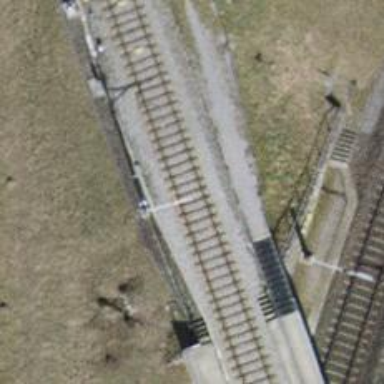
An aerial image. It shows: Milestone along the railway track with catenary mast.